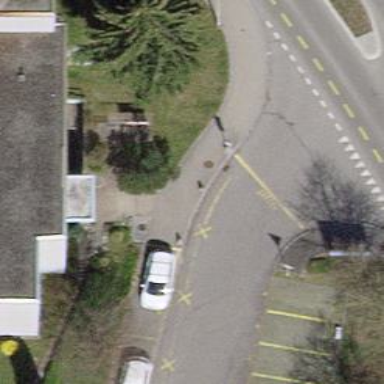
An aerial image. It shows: Unmarked road crossing.